Question: I am working on a library application which allows users to store, borrow and return technical manuals.
I have ran into a problem when building the return section of the application.
Currently, if the user borrows a manual and they wish to return it, they must enter the title of the manual from the list of borrowed manuals displayed. However, if the user wishes to return any manual after the first on that list, nothing happens. The user enters the name and hits the enter key, but the application simply halts.
Here is an example of the error I am describing:

Here is the relevant code:
'''
static void returnManual(){
System.out.printf("
Here are the Manual/s currently out on loan:
");
if(ManualList.get(ManualChoice).status.equalsIgnoreCase(status2) && borrowedManuals.size() >= ManualChoice){
for (int i = 0; i < borrowedManuals.size(); i++)
System.out.println(borrowedManuals.get(i).displayManual());
returnManualTitle = Console.readString(Messages.enterManualTitle, Messages.tooShortMessage, 3);
}
int x = 0;
boolean titleExistance = false;
while (x < ManualList.size()){//Search for the Manual by title, if it exists change it's status,
//it's borrower and borrowDate.
if (ManualList.get(x).title.equalsIgnoreCase(returnManualTitle)){
ManualList.get(x).status = "Available";
ManualList.get(x).borrower = "N/A";
ManualList.get(x).borrowDate = "N/A";
ManualList.get(x).returnDate = "N/A";
int p = 0;
borrowLoop:
while (p < borrowedManuals.size()){//Search for the Manual by title, if it exists change it's status,
//it's borrower and borrowDate.
if (borrowedManuals.get(p).title.equalsIgnoreCase(returnManualTitle)){
borrowedManuals.remove(p);
break borrowLoop;
}
}
System.out.println(Messages.successReturnMessage);
titleExistance = true;
break;//if a title is found, break out of the loop and display choice menu.
}
x = x+1;
}//end of while loop.
if(titleExistance == false){
boolean repeatReturnManual = Console.readYesNo("
--------------------------------------------------------------------------" + "
The Manual with the title "+"""+returnManualTitle +"""+ " wasn't found!"
+"
Do you want to try again? (Y/N):
");
System.out.println("
--------------------------------------------------------------------------");
if(repeatReturnManual){
returnManual();
}else{
Menu.displayMenu();
}
}else if(titleExistance){
Menu.menuChoice = 7;
}
}
/**
* Removes the Manual.
*/
'''
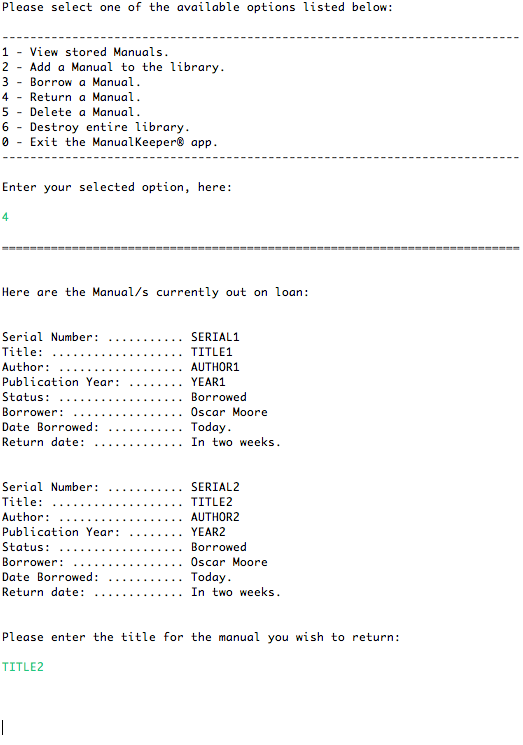
Answer: The 'p' in the borrowsManual while loop needs to be incremented, otherwise it will run in a endless lopp.
'''
while (p < borrowedManuals.size()) {
Manual borrowed = borrowedManuals.get(p); // guessing the name of this class
if (borrowed.title.equalsIgnoreCase(returnManualTitle)) {
borrowedManuals.remove(p);
break;
}
p++; // this is mising
}
'''
(I am not sure if this whole linear search business is so good, but we don't want to rewrite the whole application, right? :)